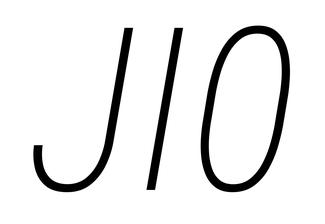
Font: Roboto-Italic_Condensed_ExtraLight_Italic